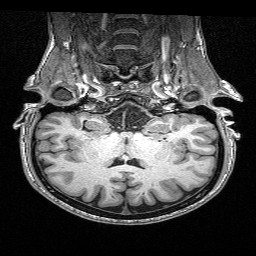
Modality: T1w
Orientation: sagittal
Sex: female